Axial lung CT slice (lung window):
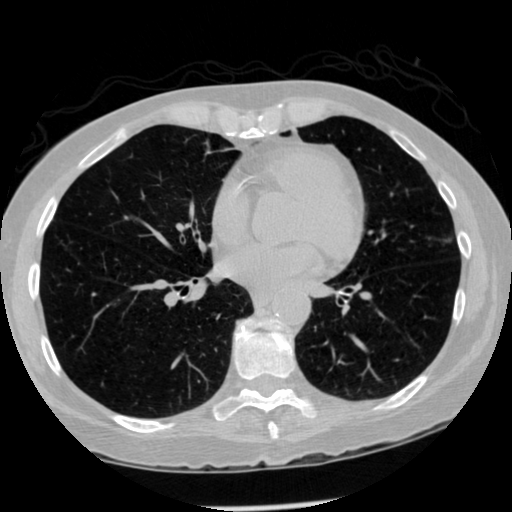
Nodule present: no